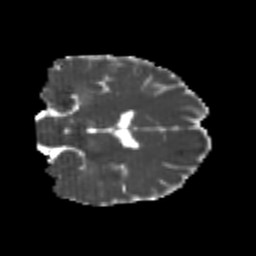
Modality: MD
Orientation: coronal
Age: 20
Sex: male
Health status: healthy
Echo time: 0.074 s